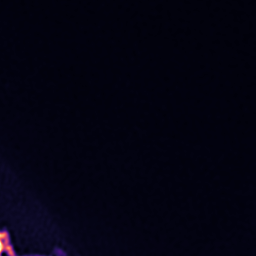
Label: Super-resolution ER image